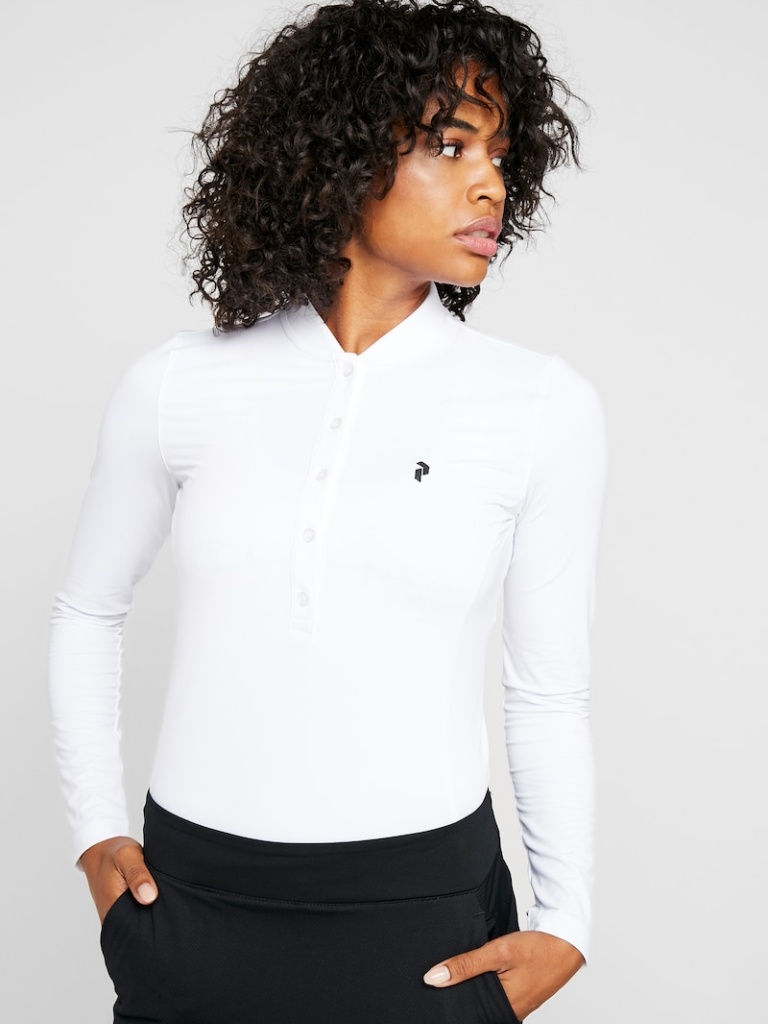
cotton tight a long-sleeved with the sleeves down hip length Fully Tucked in polo polo